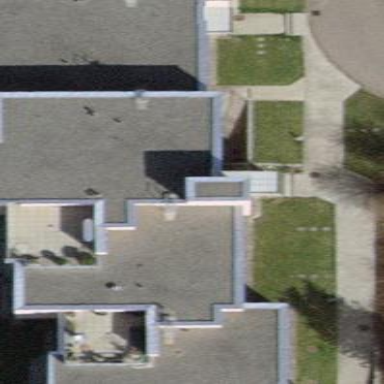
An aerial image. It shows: Terrace building.